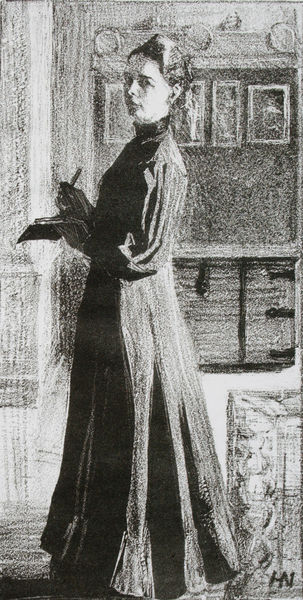
Titel: Selbstbildnis
Künstler: Helene Neumann
Institution: (Privatarchiv)
Schlagwörter: gemälde, schatten, weiß, frau, frisur, grau, kleid, licht, profil, raum, schwarz, zeichnung, zimmer, blick, dame, teppich, falten, gesicht, lang, ärmel, bild, portrait, porträt, signatur, interieur, innen, kontrast, dutt, seitlich, bilder, kommode, ecke, signiert, robe, selbstporträt, truhe, deckel, buch, zettel, kohle, selbstbildnis, bleistift, kiste, pinsel, stift, heft, kasten, scharniere, schreiben, tageskleid, notizbuch, weißw, teppisch, notiz, graphit, malt, grafit, notieren, neumann, kang, hn, schriebt, reformerkleid